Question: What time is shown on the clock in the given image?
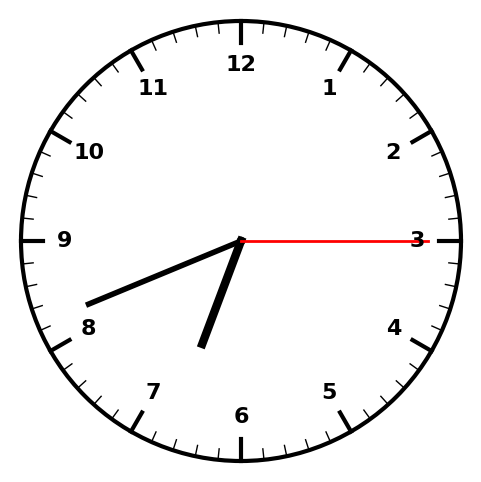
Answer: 06:41:15